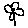
Label: flower